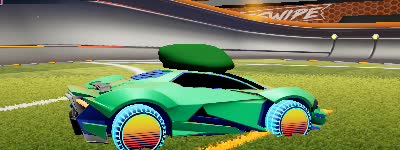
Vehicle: werewolf